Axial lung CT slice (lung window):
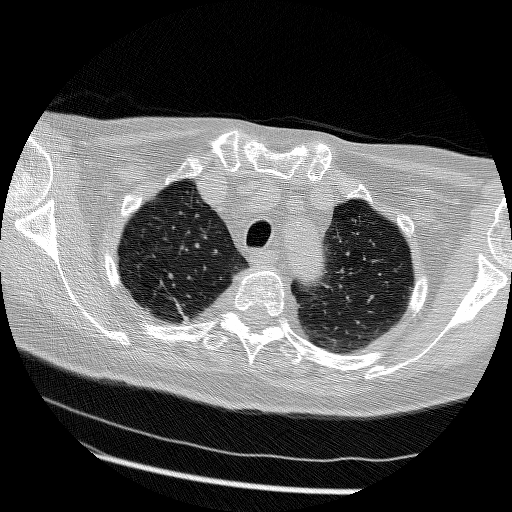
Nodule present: no